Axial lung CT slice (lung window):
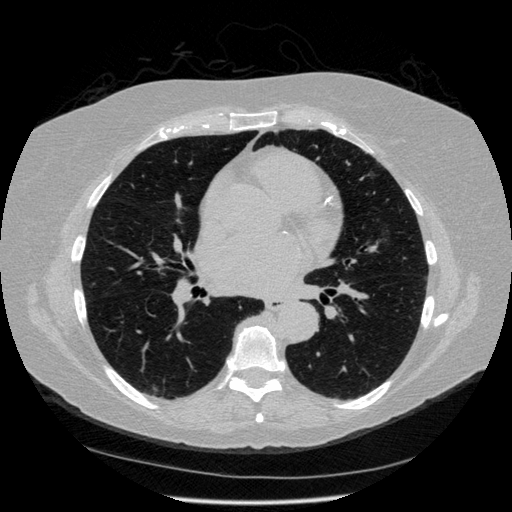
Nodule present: no